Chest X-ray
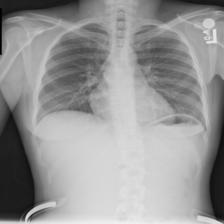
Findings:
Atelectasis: negative
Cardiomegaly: negative
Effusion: negative
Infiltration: negative
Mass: negative
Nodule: negative
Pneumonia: negative
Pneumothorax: negative
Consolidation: negative
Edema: negative
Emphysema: negative
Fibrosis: negative
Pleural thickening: negative
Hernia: negative